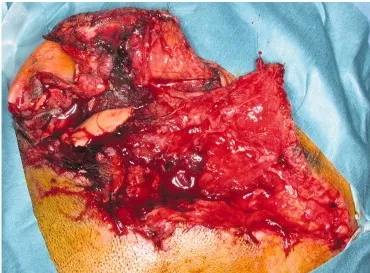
(a) The patient had a large defect (including the soft tissue, scalp, and dura) in the left temporal region. The wound was contaminated with sand, pieces of metal, and machine lubricant.
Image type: medical_photograph (other_medical_photograph)